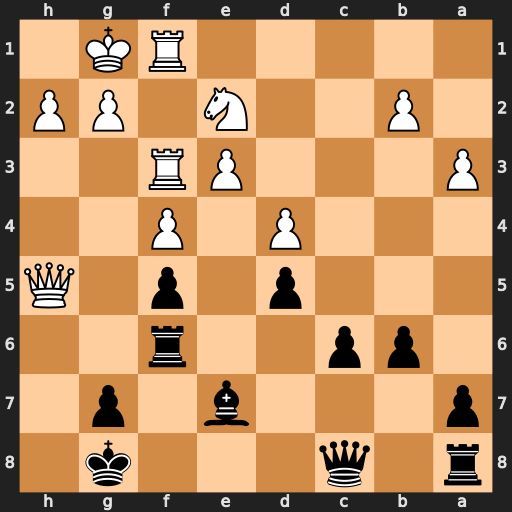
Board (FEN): r1q3k1/p3b1p1/1pp2r2/3p1p1Q/3P1P2/P3PR2/1P2N1PP/5RK1
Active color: b
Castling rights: -
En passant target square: -
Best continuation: Rh6 Qxh6 gxh6